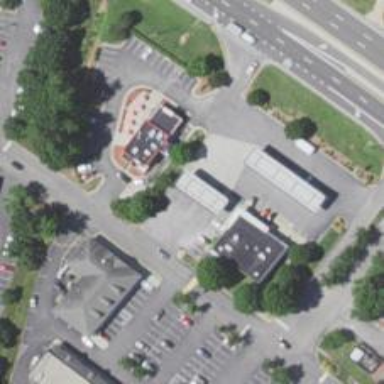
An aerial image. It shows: Convenience shop.